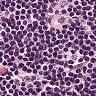
Metastatic tissue present: no